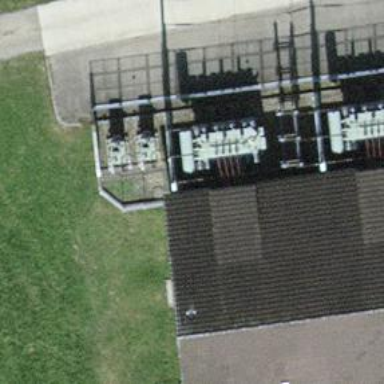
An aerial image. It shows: Transformer.